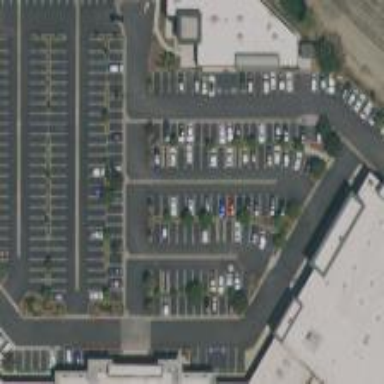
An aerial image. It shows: Retail building.